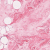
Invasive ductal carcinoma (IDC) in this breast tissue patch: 0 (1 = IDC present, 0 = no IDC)